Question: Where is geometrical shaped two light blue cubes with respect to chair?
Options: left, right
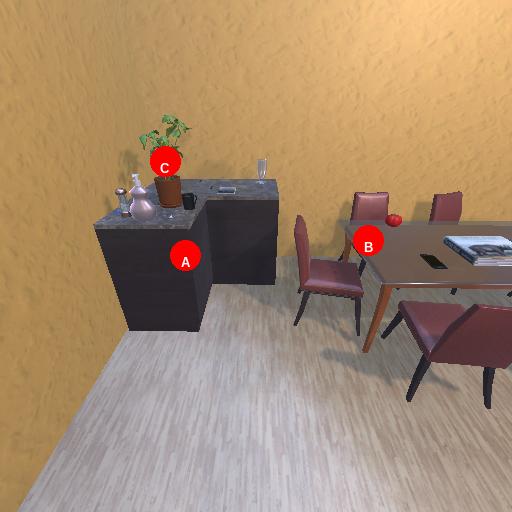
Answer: left